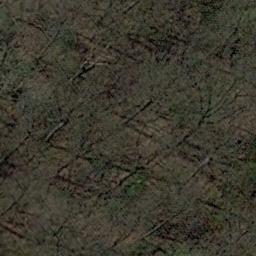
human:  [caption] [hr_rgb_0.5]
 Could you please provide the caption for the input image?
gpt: Many withered trees are in a forest .

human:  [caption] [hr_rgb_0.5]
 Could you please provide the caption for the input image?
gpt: The forest is on the bare land .

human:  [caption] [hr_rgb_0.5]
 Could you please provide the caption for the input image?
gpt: This is a dense forest .

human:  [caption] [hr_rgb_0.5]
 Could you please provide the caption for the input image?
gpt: The forest has some sparse green trees and the forest soil is deep yellow .

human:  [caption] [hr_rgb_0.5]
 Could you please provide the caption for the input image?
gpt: A sparse forest with some withered trees .